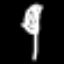
Label: leaf